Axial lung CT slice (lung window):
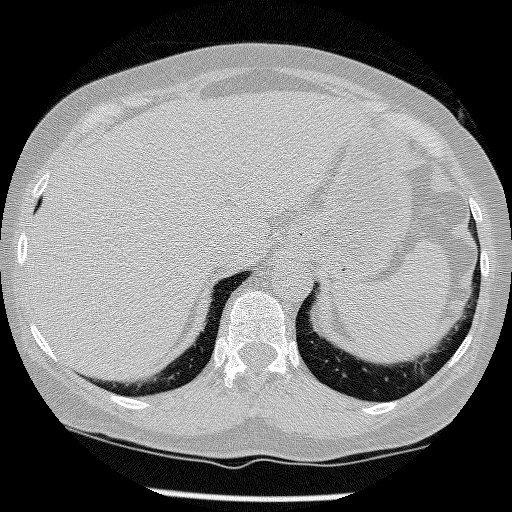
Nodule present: no